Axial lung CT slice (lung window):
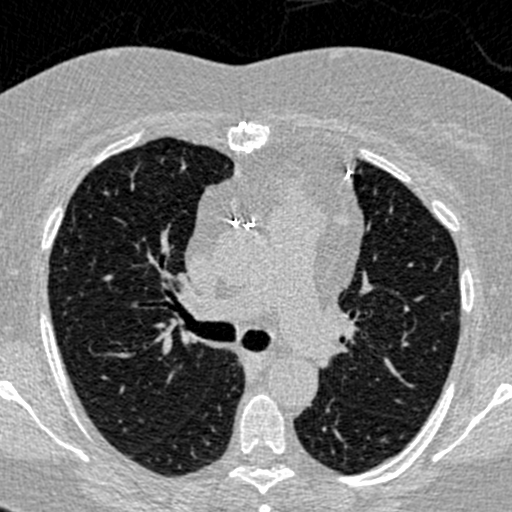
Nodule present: no